Field crop: maize
Growth stage: 2
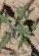
Species: atriplex